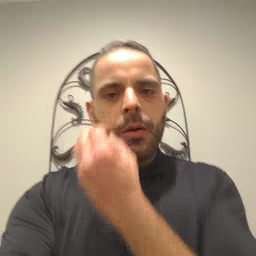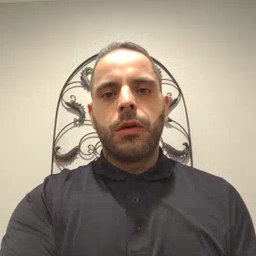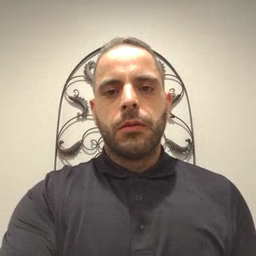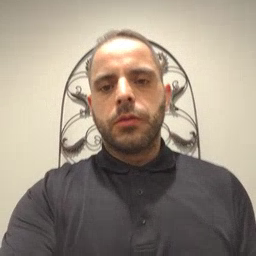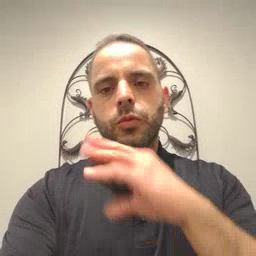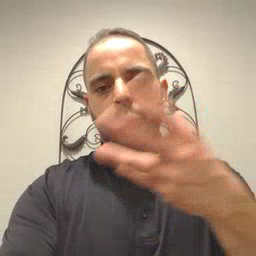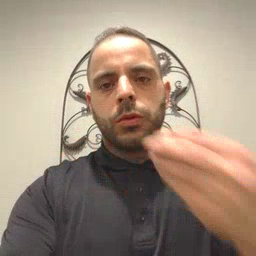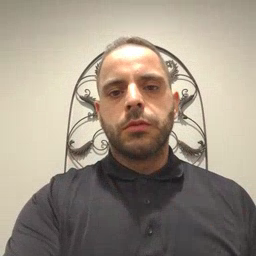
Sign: story